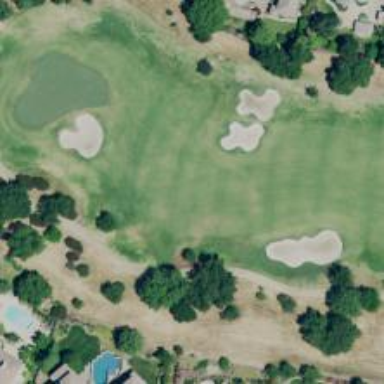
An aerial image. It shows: View of golf hole.